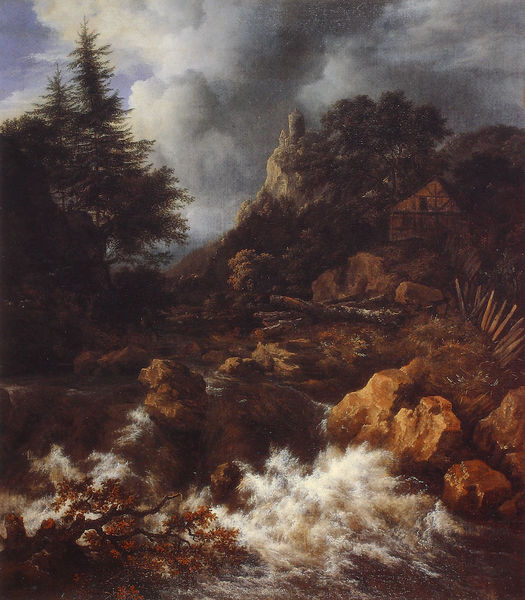
Titel: Wasserfall mit einer Burg und einer Hütte
Künstler: Jacob van Ruisdael
Institution: Havard, University Art Museum (Fogg Art Museum)
Schlagwörter: baum, berg, blau, blätter, felsen, gemälde, gewitter, himmel, wasser, wolken, baumstämme, bäume, fluss, landschaft, see, ufer, abend, braun, holz, haus, zaun, malerei, steine, bach, baumstamm, stamm, realismus, wald, wasserfall, turm, gischt, wellen, naturalismus, landschaftsmalerei, romantik, stromschnellen, tannen, brandung, sturm, wetter, wogen, balken, abendstimmung, ruine, burg, gefahr, tanne, wildbach, tosen, wasss